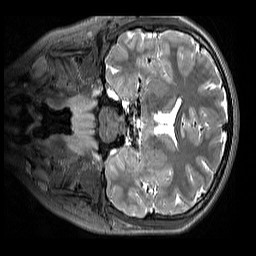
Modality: T2w
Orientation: coronal
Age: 13
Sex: male
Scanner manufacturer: siemens
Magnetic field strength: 3 T
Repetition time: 3.2 s
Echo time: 0.408 s